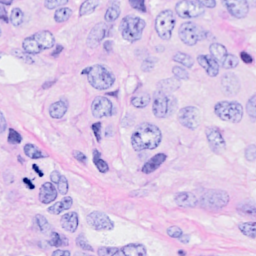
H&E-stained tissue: Breast